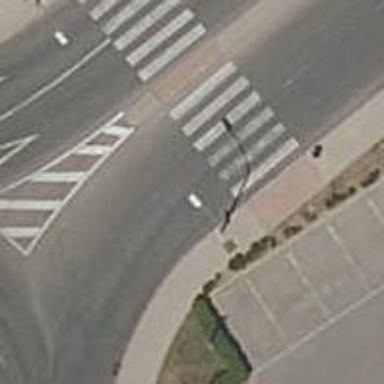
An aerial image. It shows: Uncontrolled road crossing.